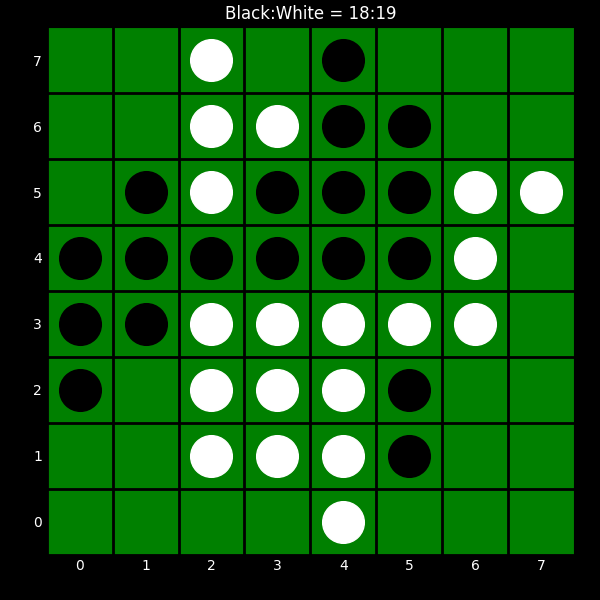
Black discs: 18
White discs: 19